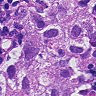
Metastatic tissue present: yes